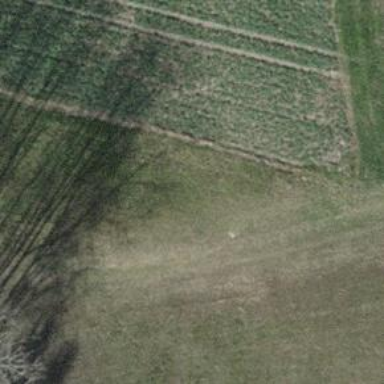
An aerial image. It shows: Grass track with grade 5 tracktype.